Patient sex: F
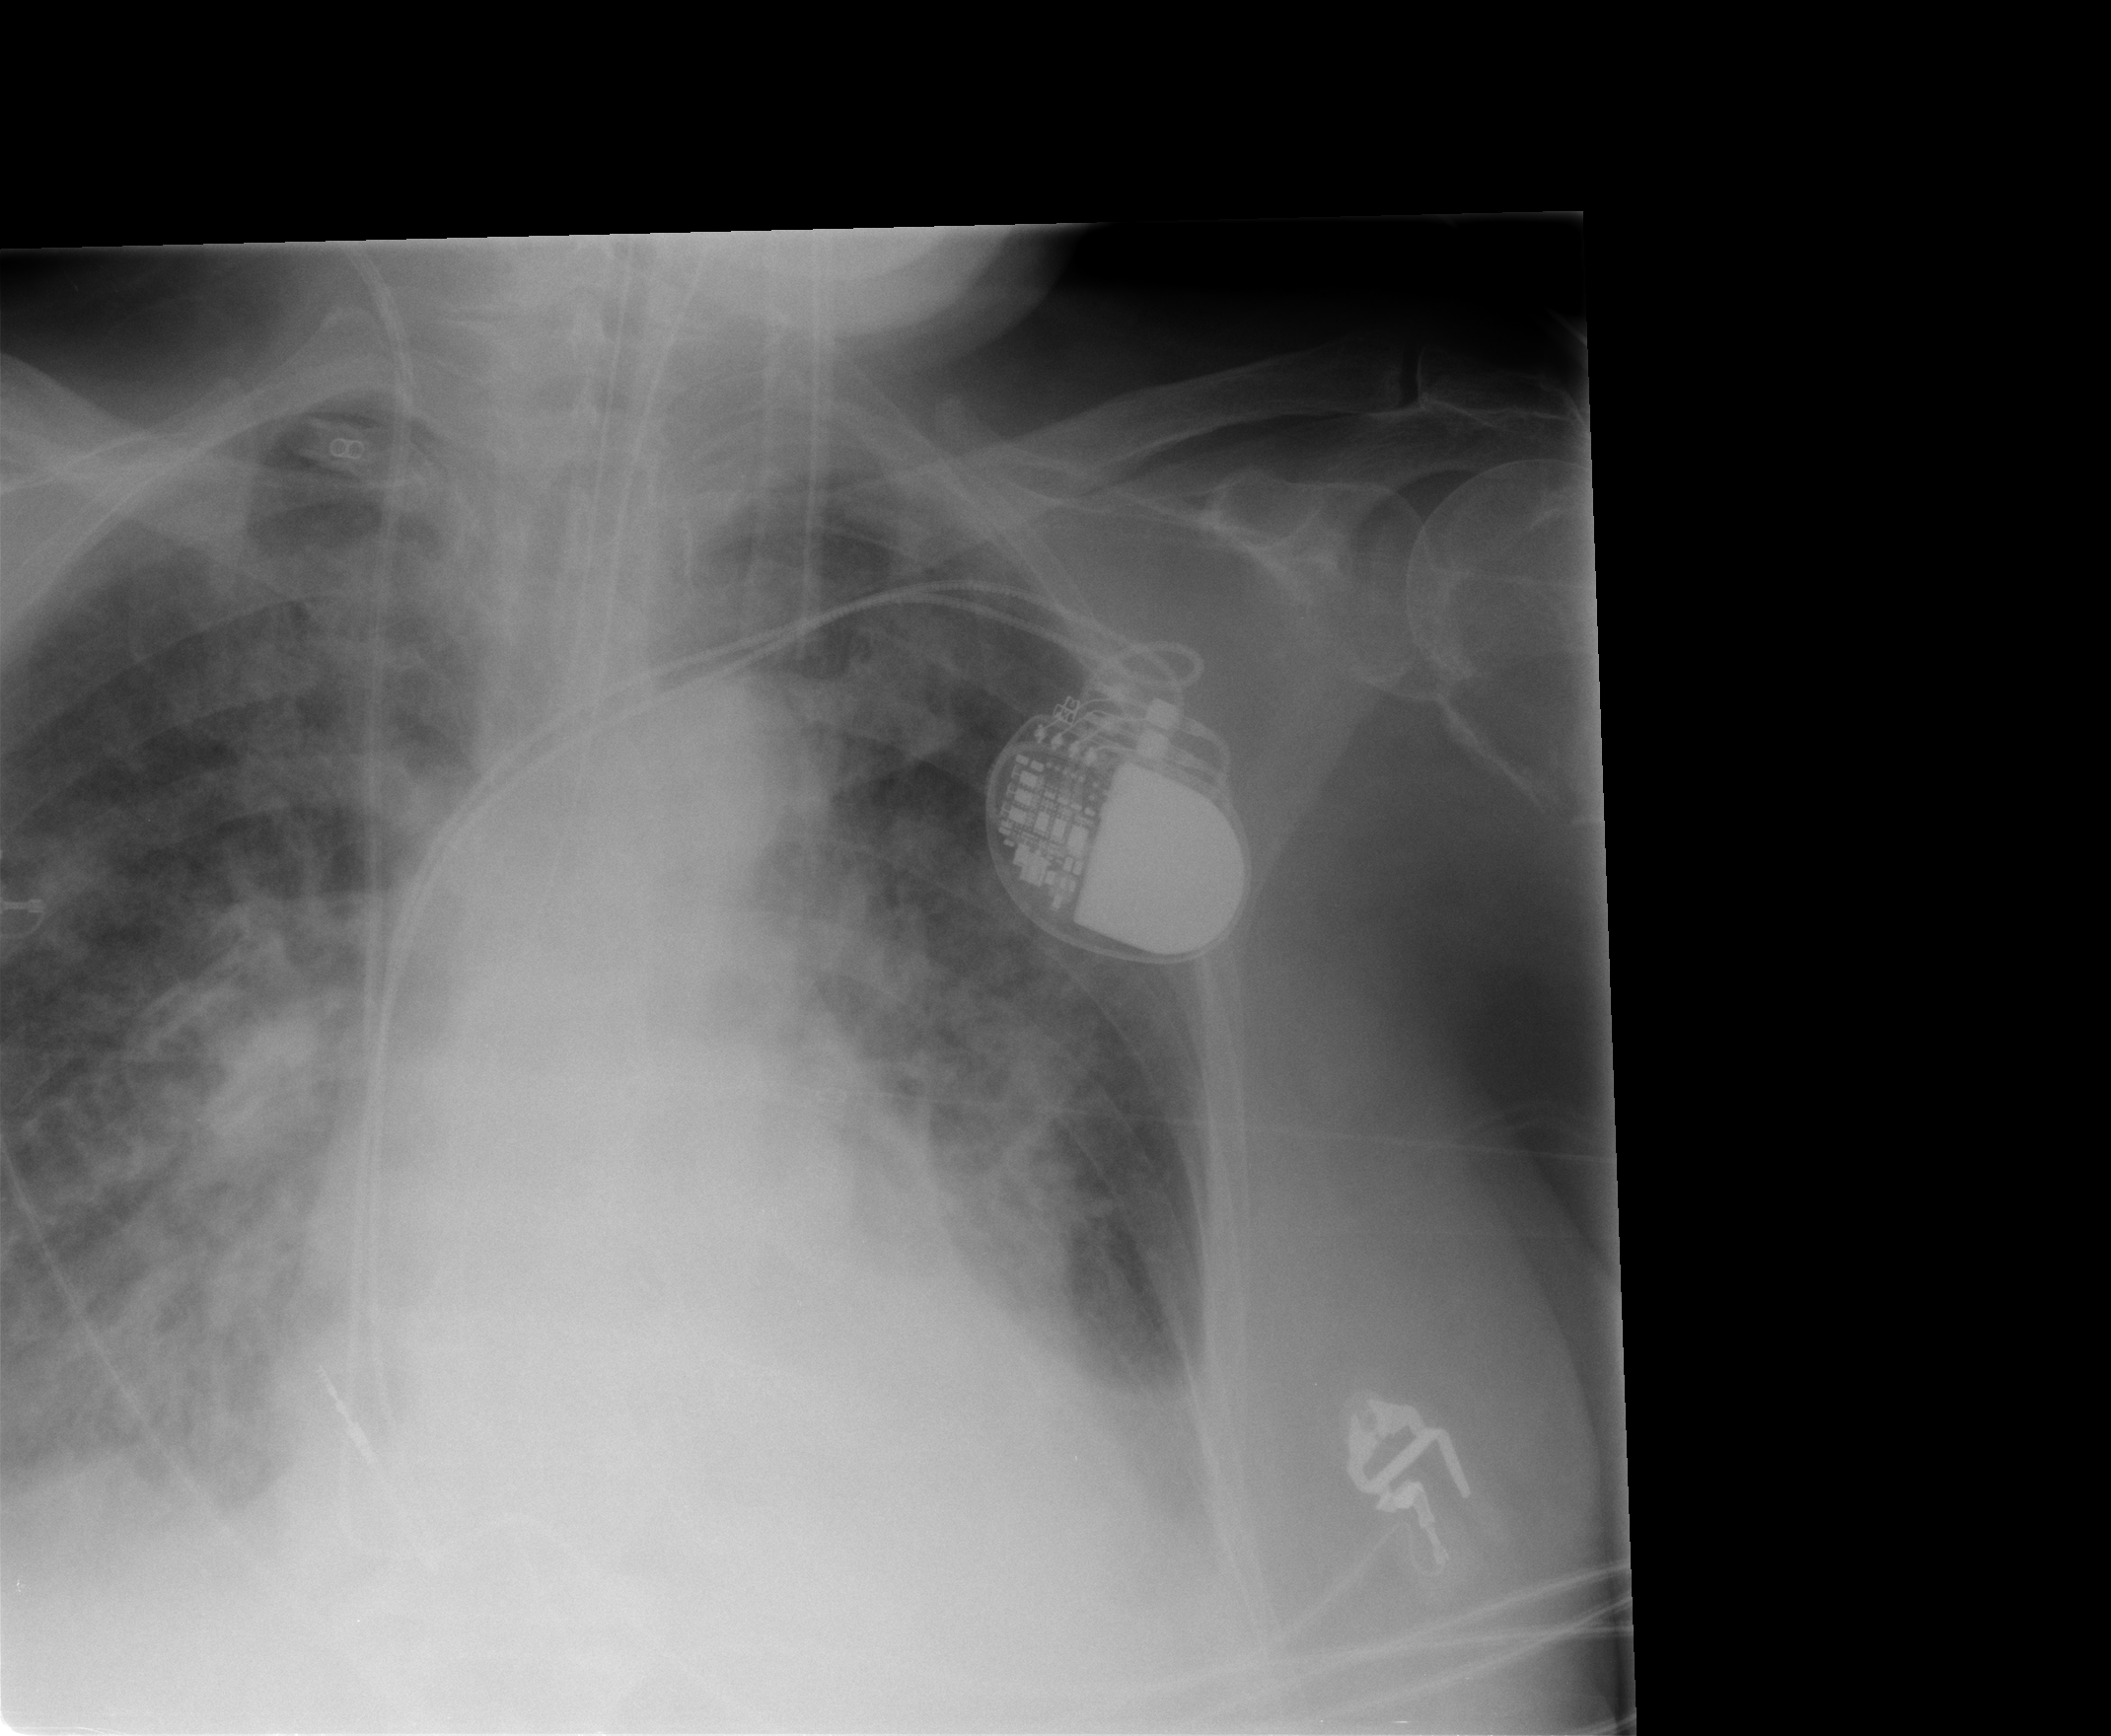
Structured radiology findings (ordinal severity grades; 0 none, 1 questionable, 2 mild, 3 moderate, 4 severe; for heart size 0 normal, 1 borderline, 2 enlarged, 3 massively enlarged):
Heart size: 2
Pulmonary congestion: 3
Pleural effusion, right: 2
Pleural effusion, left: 3
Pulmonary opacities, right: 3
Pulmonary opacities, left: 3
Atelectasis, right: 3
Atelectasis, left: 3